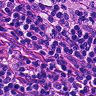
Metastatic tissue present: no